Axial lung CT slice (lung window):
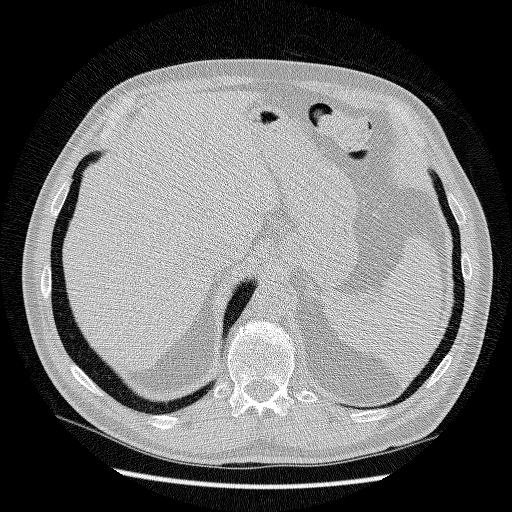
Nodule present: no